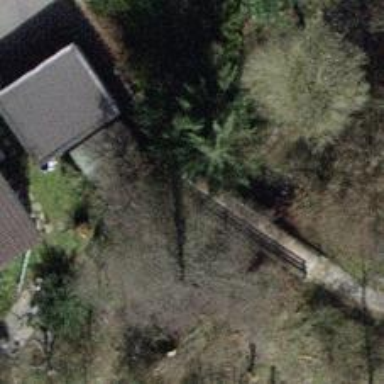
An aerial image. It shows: Unpaved footway.